Question: I have weird problem here. I don't know what I'm going to do on this annotation. I get multiple annotation. It supposed to be one annotation that show my location. here's the screen

here's my code
'''
-(MKAnnotationView *)mapView:(MKMapView *)mapView viewForAnnotation:(id<MKAnnotation>)annotation{
static NSString *identifier = @"MyLocation";
MKAnnotationView *annotationView = (MKPinAnnotationView *) [self.mapView dequeueReusableAnnotationViewWithIdentifier:identifier];
if (annotationView == nil) {
annotationView = [[MKPinAnnotationView alloc] initWithAnnotation:annotation reuseIdentifier:identifier];
annotationView.enabled = YES;
annotationView.canShowCallout = YES;
annotationView.image = [UIImage imageNamed:@"arrest.png"]; // since you're setting the image, you could use MKAnnotationView instead of MKPinAnnotationView
} else {
NSLog(@"hello world");
annotationView.annotation = annotation;
}
return annotationView;
}
-(void)mapView:(MKMapView *)mapView didUpdateUserLocation:(MKUserLocation *)userLocation{
MKCoordinateRegion region = MKCoordinateRegionMakeWithDistance(userLocation.coordinate, 350, 350);
[self.mapView setRegion:[self.mapView regionThatFits:region] animated:YES];
MKPointAnnotation * point= [[MKPointAnnotation alloc] init];
point.coordinate = userLocation.coordinate;
point.title = @"Where am I?";
point.subtitle = @"I'm here!!!";
[self.mapView addAnnotation:point];
}
-(void)mapView:(MKMapView *)mapView didAddAnnotationViews:(NSArray *)views{
MKAnnotationView *annotationView = [views objectAtIndex:0];
id<MKAnnotation> mp = [annotationView annotation];
MKCoordinateRegion region = MKCoordinateRegionMakeWithDistance([mp coordinate] ,350,350);
[UIView animateWithDuration:5.0 animations:^{
[self.mapView setRegion:region animated:YES];
} completion:^(BOOL finished) {
[self.mapView selectAnnotation:mp animated:YES];
}];
}
'''
I have only simple scenario on this project. Get the location, change the title and then view the current address. But If I used this '-(MKAnnotationView *)mapView:(MKMapView *)mapView viewForAnnotation:(id<MKAnnotation>)annotation', It works fined but I can't change the title of annotation. Why is it I get multiple annotation? Hoping for your help. It is my first time to use this map kit in iOS.
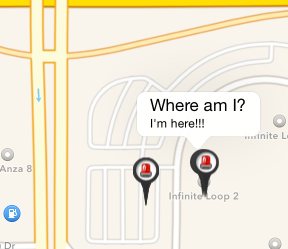
Answer: The reason is because every time user location update code will add new annotation. Look at the method 'didUpdateUserLocation:'.
In this method you are creating new 'MKPointAnnotation' and adding every time location is updated. So for each call of this method you are adding new annotation, Here you need to remove old annotation before adding new one.
Like below code:
'''
-(void)mapView:(MKMapView *)mapView didUpdateUserLocation:(MKUserLocation *)userLocation{
// Remove all previous annotations.
[self.mapView removeAnnotations:self.mapView.annotations];
MKCoordinateRegion region = MKCoordinateRegionMakeWithDistance(userLocation.coordinate, 350, 350);
[self.mapView setRegion:[self.mapView regionThatFits:region] animated:YES];
MKPointAnnotation * point= [[MKPointAnnotation alloc] init];
point.coordinate = userLocation.coordinate;
point.title = @"Where am I?";
point.subtitle = @"I'm here!!!";
[self.mapView addAnnotation:point];
}
'''
If you just want to update location once at a time then add one more line in above method at the end:
'''
[self.mapView setShowsUserLocation:NO];
'''
This line will stop updating location because it is no more interested in user location.
Also have a look on this <URL>.